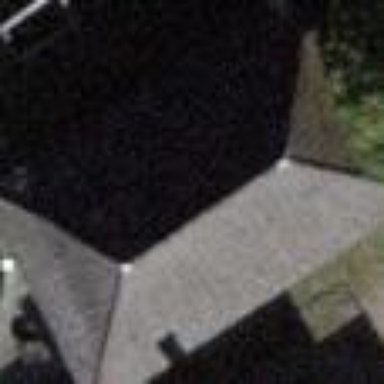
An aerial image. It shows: Building with hipped roof.